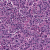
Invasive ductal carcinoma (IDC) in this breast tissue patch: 0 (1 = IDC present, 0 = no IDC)